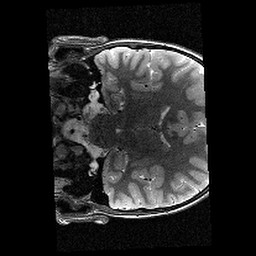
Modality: T2w
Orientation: coronal
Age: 11
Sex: male
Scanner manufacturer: siemens
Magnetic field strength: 3 T
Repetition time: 9.23 s
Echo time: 0.067 s